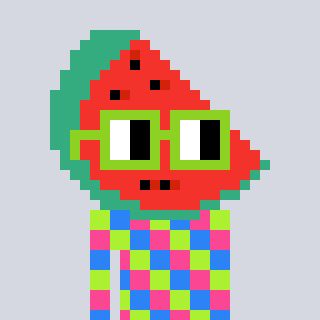
a pixel art character with square light green glasses, a watermelon-shaped head and a blue-colored body on a cool background